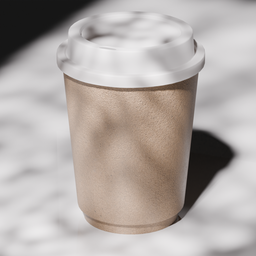
Label: tools